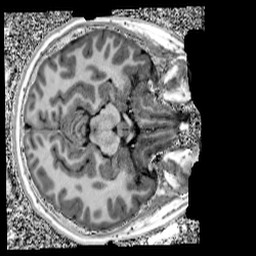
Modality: UNIT1
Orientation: axial
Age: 12
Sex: male
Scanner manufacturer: siemens
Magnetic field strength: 3 T
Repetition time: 4 s
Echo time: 0.00303 s